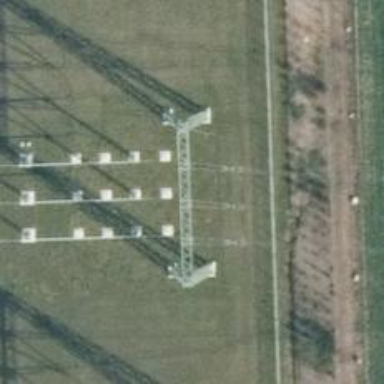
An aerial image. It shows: Three cables of power line.